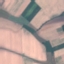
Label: AnnualCrop